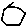
Label: hexagon